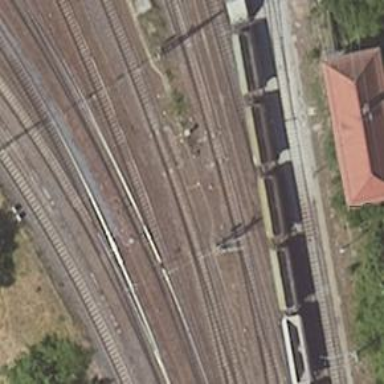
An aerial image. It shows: Railway switch.